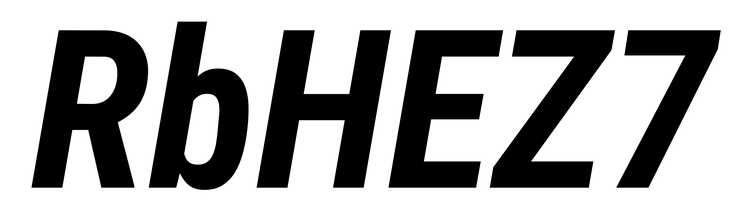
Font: Roboto-Italic_Condensed_Bold_Italic